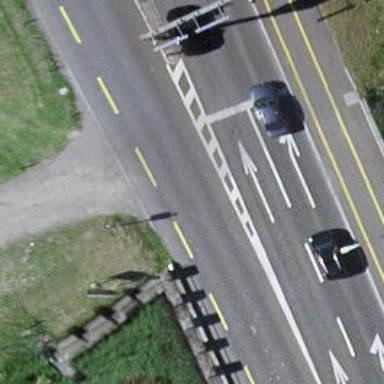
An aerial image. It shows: Asphalt road with primary highway designation. There is dedicated cycle lane on the left.